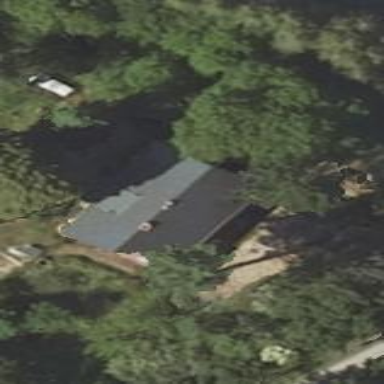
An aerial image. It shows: Simple house.